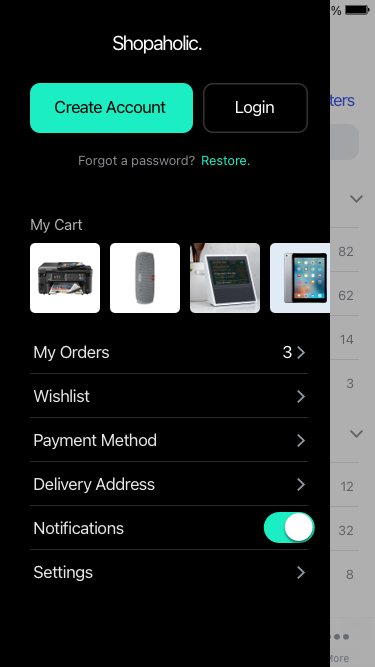
Text in this UI design:
Lenses
Cell Phones
Cameras
Categories
Filters
Shopoholic.
Search
My Cart
Shopaholic.
Forgot a password?
Restore.
Login